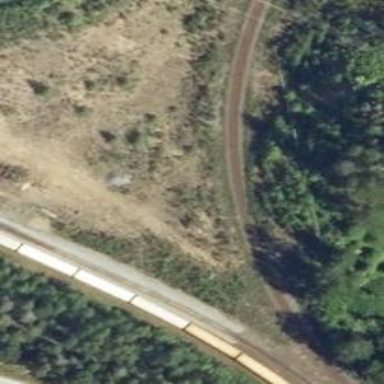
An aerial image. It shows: Railway spur service.